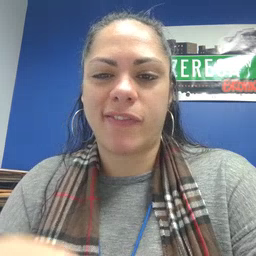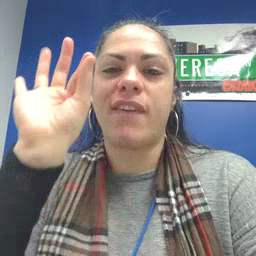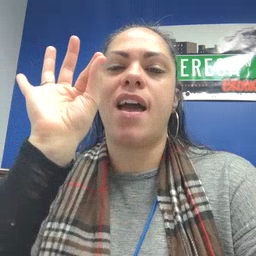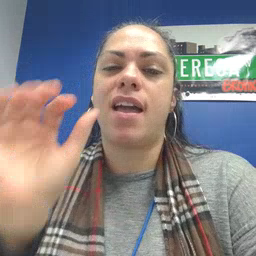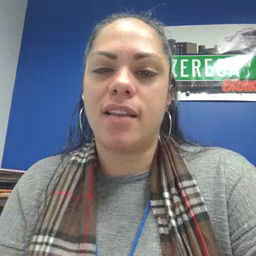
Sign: find